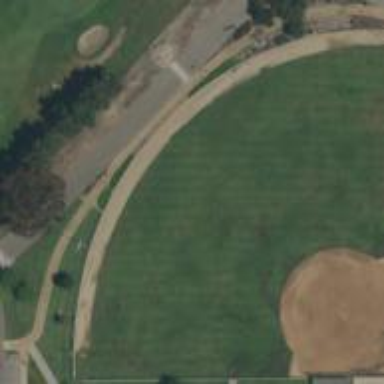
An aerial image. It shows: Baseball pitch for leisure and sports activities.